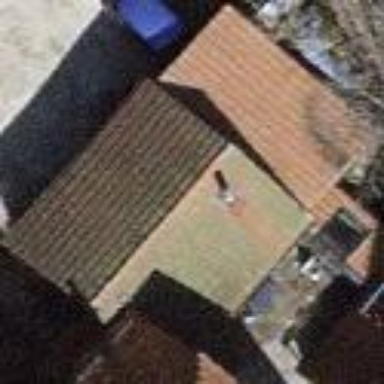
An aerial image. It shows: Detached building.